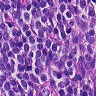
Metastatic tissue present: no